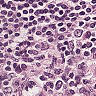
Metastatic tissue present: no